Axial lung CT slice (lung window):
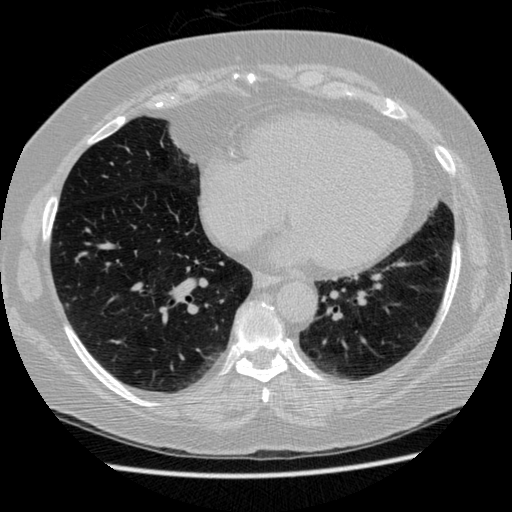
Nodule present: no